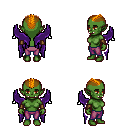
a pixel art fantasy rpg character, female body template, orc, green skin, purple wings, magenta pants, dark blonde short mohawk hairstyle, leather bracers, four views (front, back, left, right), 2x2 character sprite sheet, small pixel art, hard edges, no anti-aliasing